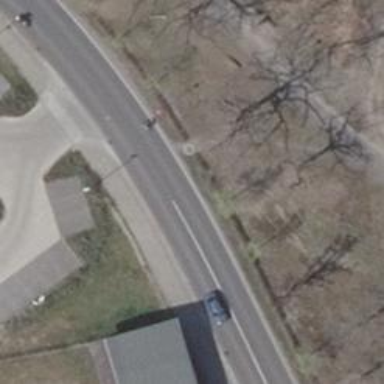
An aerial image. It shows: Secondary road with separate asphalt sidewalks.